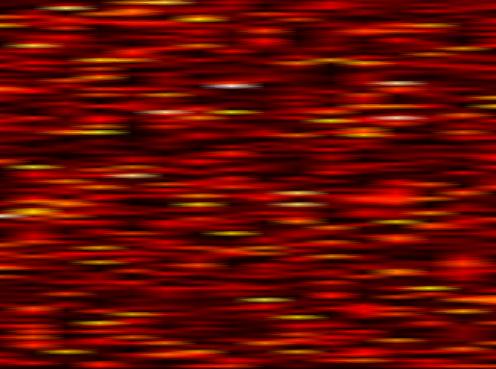
Label: FOFDM